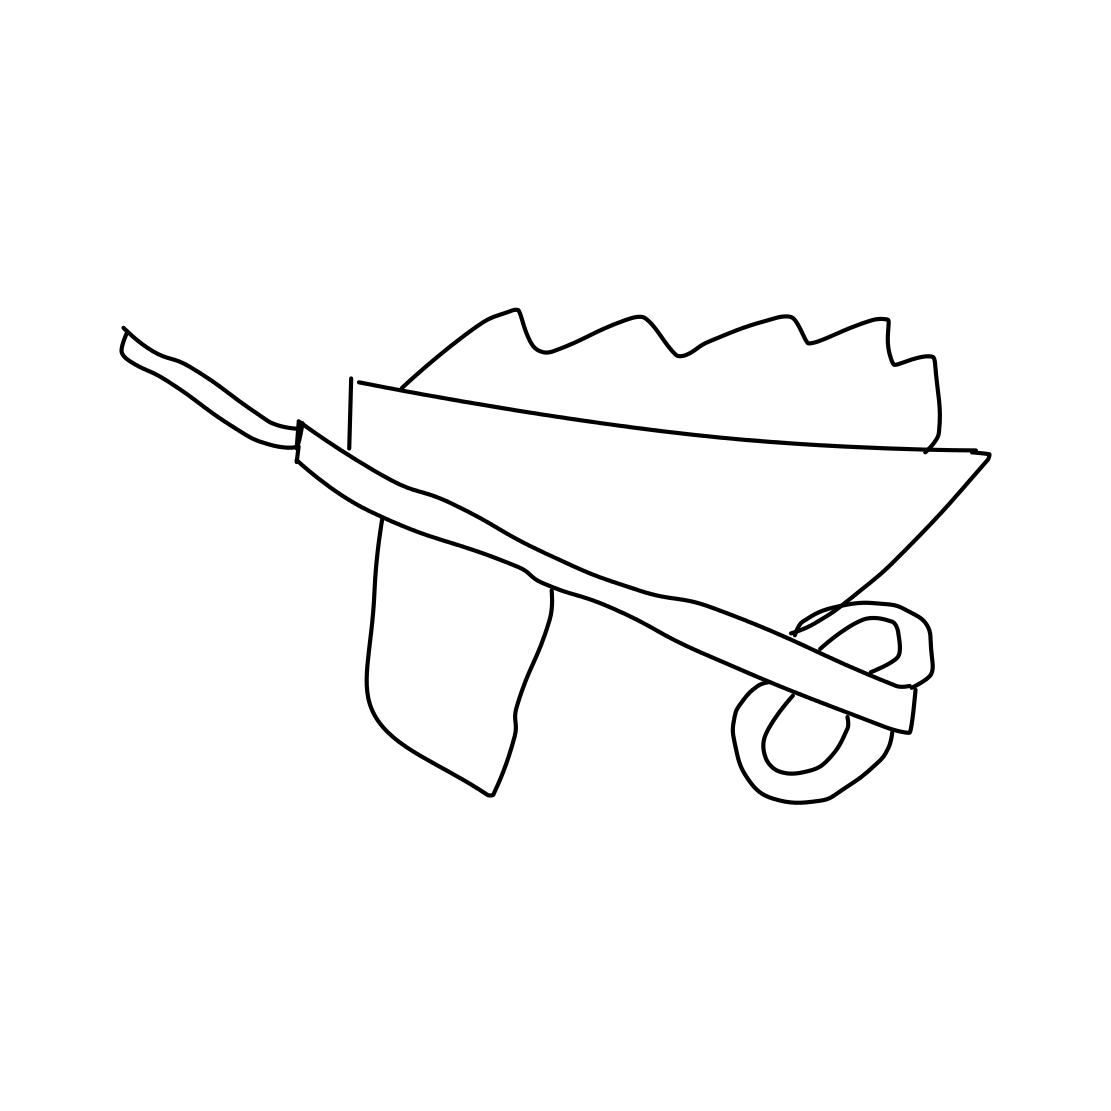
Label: wheelbarrow